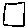
Label: square